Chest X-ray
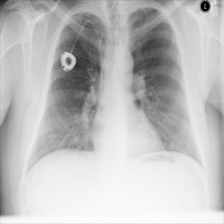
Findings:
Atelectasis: negative
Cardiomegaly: negative
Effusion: negative
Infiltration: positive
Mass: negative
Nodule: negative
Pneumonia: negative
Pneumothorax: negative
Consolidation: negative
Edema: negative
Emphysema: negative
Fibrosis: negative
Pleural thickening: negative
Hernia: negative